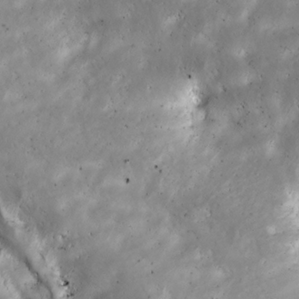
Label: non_frost